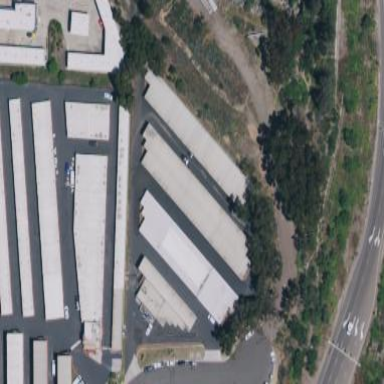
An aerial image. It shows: Industrial building.